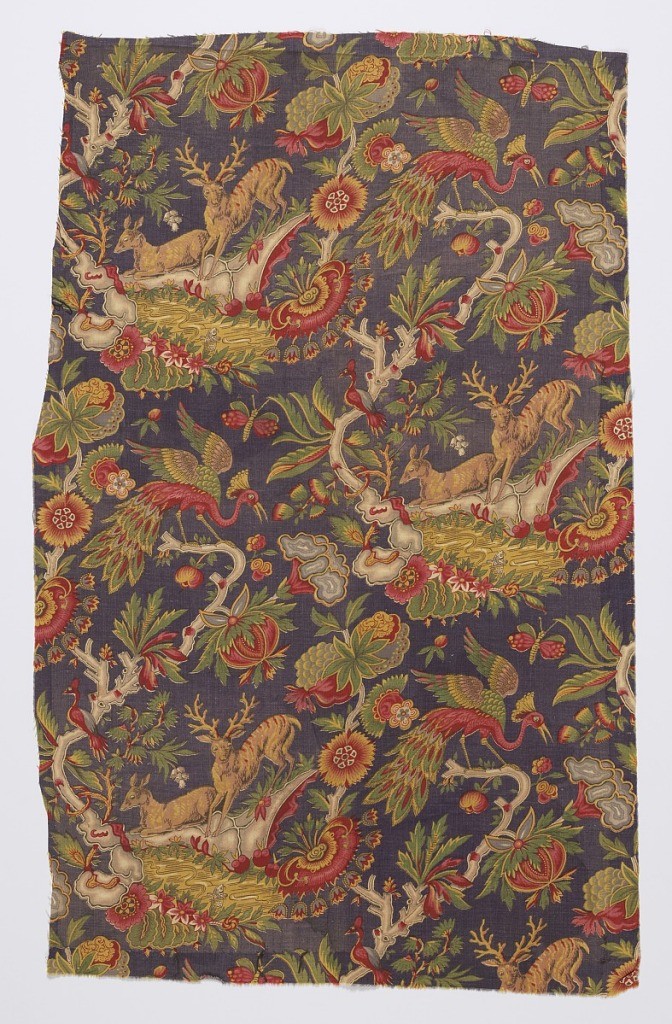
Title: Textile
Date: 1870s
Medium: Technique: roller printed
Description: Deer on a rock by a pool with fish and with exotic bird on a branch. Bright colors.